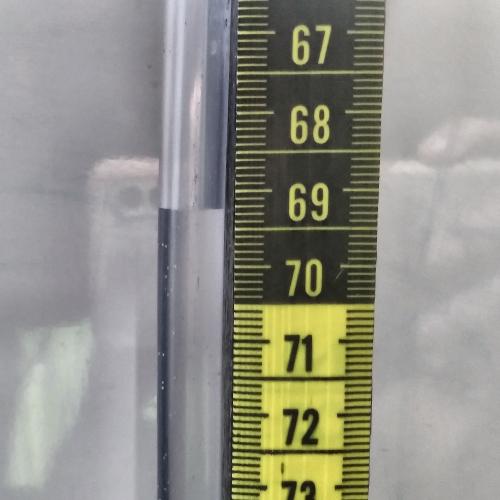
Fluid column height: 69.2 cm